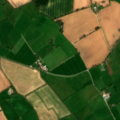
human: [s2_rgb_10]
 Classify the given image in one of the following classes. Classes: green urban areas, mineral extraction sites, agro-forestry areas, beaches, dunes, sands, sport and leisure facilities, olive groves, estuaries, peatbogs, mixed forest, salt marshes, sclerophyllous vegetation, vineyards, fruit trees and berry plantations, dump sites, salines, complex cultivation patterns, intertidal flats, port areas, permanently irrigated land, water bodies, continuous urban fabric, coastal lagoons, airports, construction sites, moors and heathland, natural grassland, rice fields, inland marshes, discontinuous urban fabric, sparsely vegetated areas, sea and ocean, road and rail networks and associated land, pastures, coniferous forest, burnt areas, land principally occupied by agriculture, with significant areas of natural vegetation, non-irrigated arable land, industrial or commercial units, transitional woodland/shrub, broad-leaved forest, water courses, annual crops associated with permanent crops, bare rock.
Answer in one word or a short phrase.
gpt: non-irrigated arable land, pastures, complex cultivation patterns